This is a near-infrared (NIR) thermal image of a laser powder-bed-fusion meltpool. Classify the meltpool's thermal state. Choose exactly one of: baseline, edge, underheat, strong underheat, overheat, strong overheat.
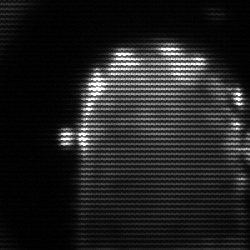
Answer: baseline